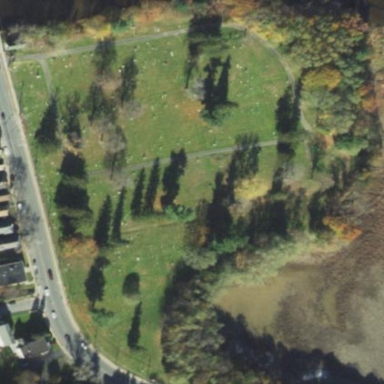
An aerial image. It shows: Cemetery.